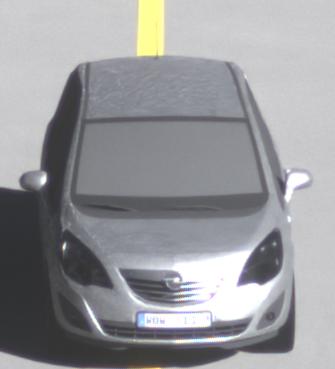
Make: Opel
Model: Meriva 1.4
Detailed model: Meriva (B)
Model produced from: 2010/05
Model produced until: 2013/11
Doors: 5
Color: white
Road condition: dry road
Daytime: morning or afternoon
Contrast: high contrast